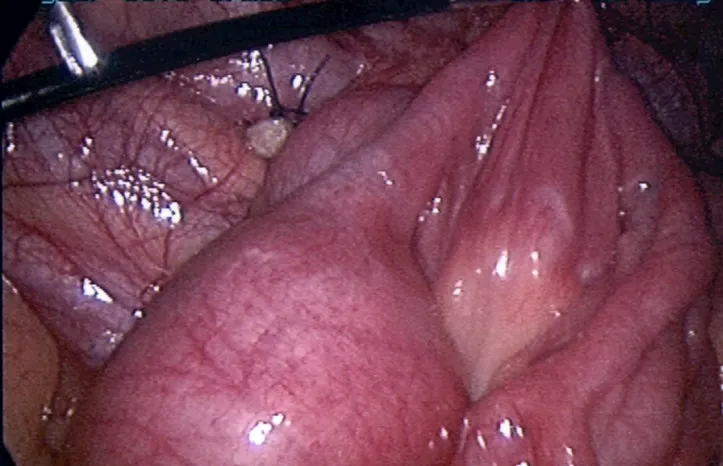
a laparoscopic disintussusception approach was performed, with no signs of ischemia or perforation after the reduction of the small bowel.
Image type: endoscopy (gi_endoscopy)